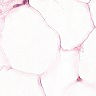
Metastatic tissue present: no